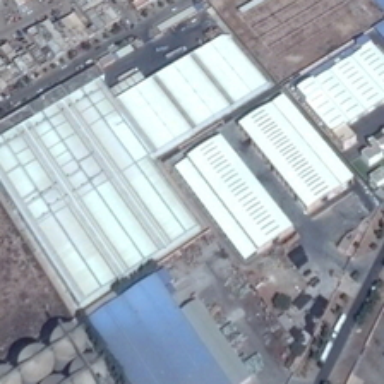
In the factory with road passing through  there are several buildings with white and blue roofs as well as some cylinder grey storage tanks .